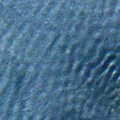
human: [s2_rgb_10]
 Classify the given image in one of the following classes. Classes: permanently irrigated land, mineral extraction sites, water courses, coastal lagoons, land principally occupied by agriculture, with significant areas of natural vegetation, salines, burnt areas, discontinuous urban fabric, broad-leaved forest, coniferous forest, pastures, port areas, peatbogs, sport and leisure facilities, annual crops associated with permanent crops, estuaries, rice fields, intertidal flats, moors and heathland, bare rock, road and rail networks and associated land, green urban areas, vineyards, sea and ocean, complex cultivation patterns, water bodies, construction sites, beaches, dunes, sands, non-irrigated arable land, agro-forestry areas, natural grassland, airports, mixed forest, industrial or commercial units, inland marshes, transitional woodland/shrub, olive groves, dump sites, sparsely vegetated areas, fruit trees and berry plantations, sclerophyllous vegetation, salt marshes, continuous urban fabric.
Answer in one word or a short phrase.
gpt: sea and ocean